Milling tool wear sample.
Tool blade image: 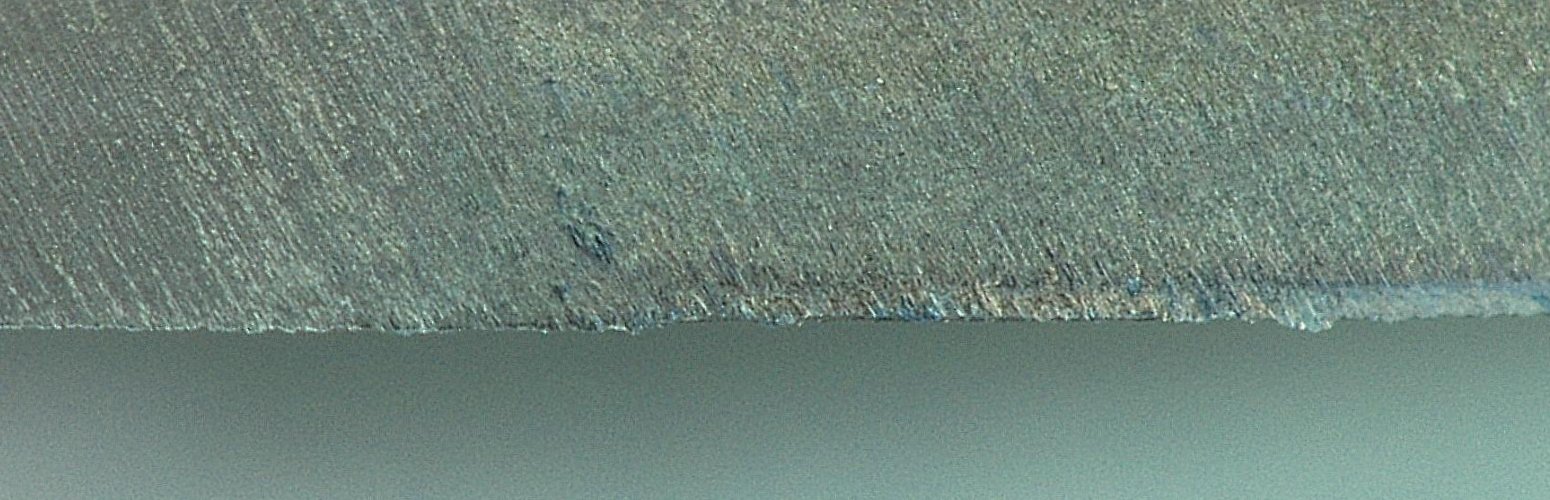
Chip image: 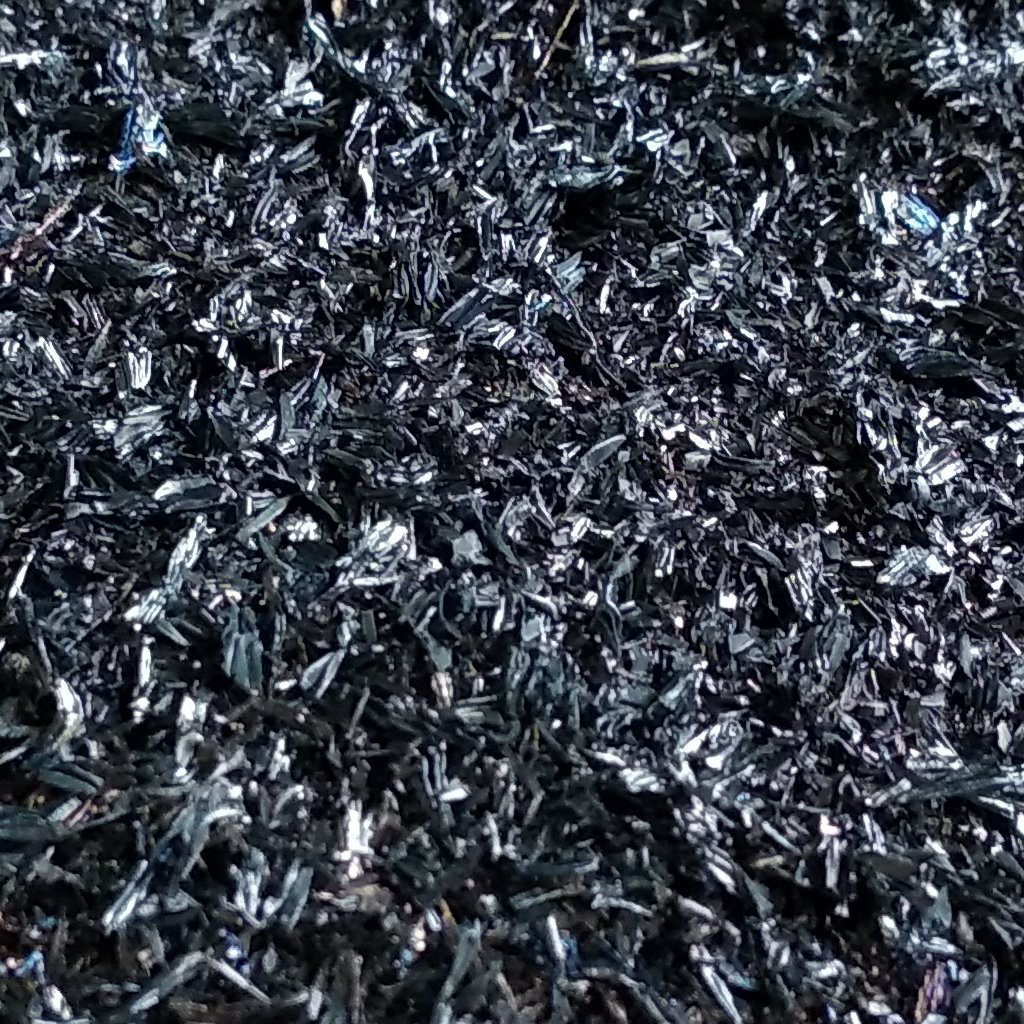
Workpiece image: 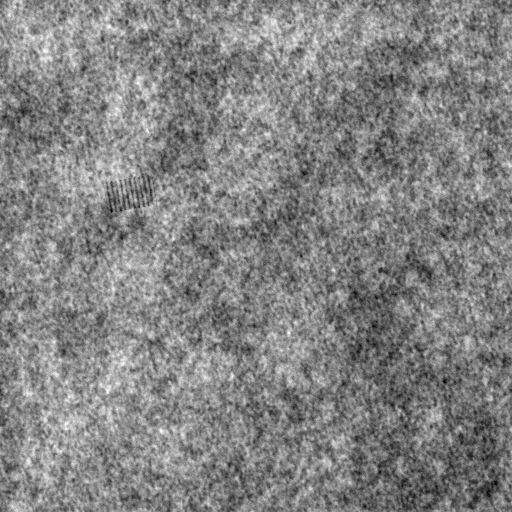
Tool wear state: dulled
Gaps: 17.42
Flank wear: 124.17
Overhang: 8.82
Force-signal Mel-spectrograms (X, Y, Z axes): 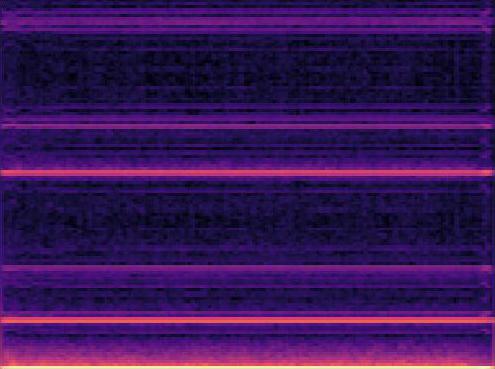 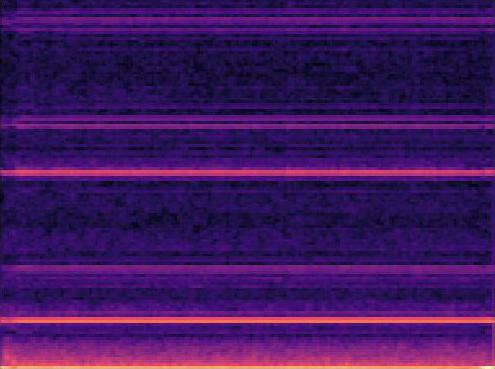 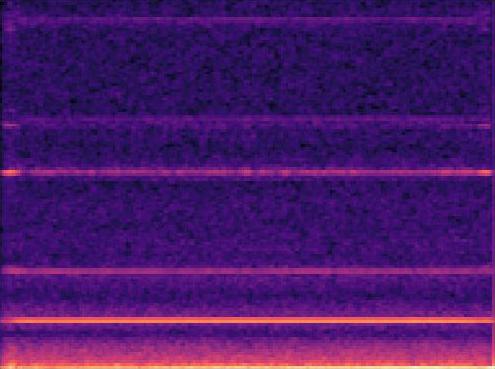
Force-signal scalograms (X, Y, Z axes): 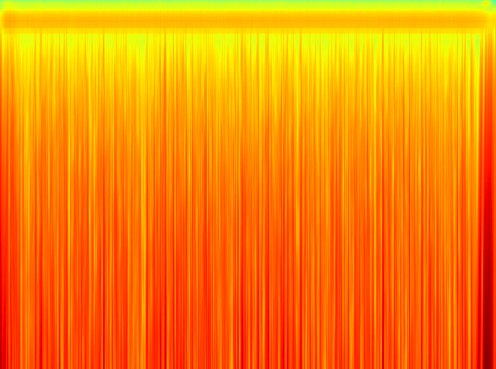 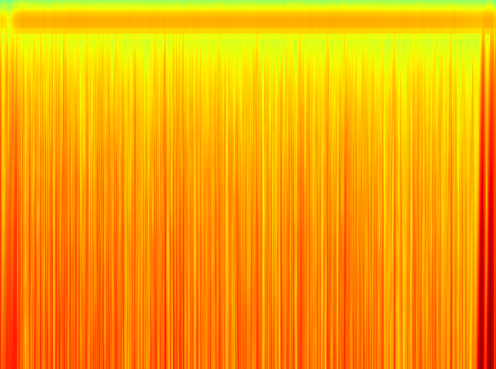 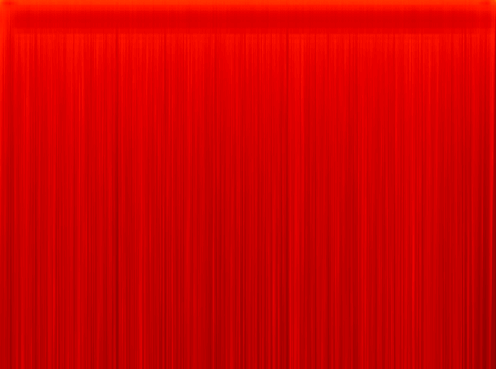
Force phase: accelerated_severe_wear